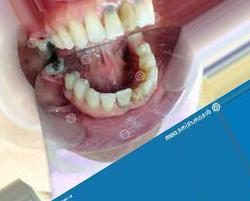
Condition: Tooth Discoloration